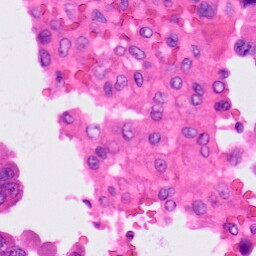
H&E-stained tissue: Lung